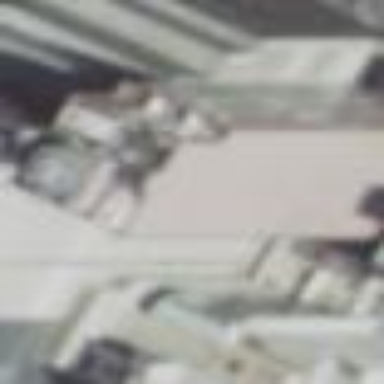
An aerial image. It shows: The building has flat concrete roof.